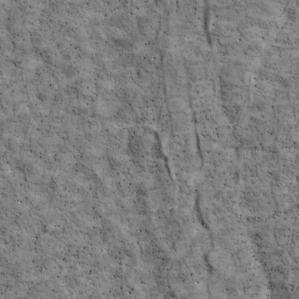
Label: non_frost